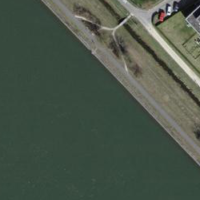
EUNIS habitat code: 15
Species observed at this site:
Tachybaptus ruficollis
Phalacrocorax carbo
Corvus corone
Podiceps cristatus
Fulica atra
Ardea alba
Alcedo atthis
Anas platyrhynchos
Lasiommata megera
Maniola jurtina